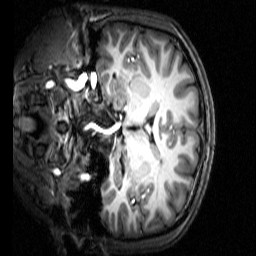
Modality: T1w
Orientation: coronal